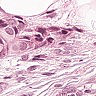
Metastatic tissue present: yes